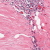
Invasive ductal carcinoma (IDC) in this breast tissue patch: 0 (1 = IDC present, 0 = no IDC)